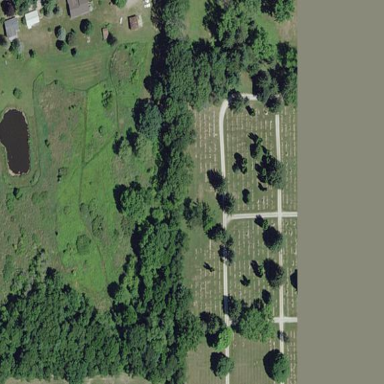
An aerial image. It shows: Cemetery.